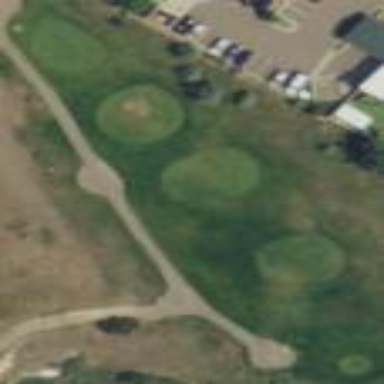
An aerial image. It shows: Area of rough grass used for golf.